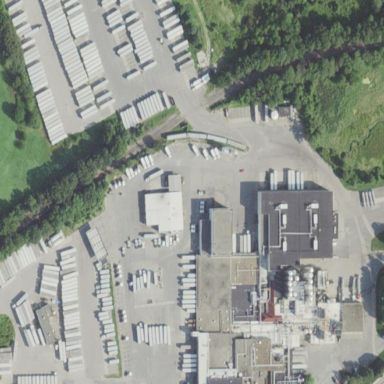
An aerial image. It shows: Industrial area.